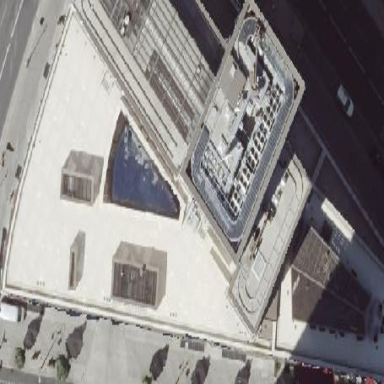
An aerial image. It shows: Commercial building with flat roof.